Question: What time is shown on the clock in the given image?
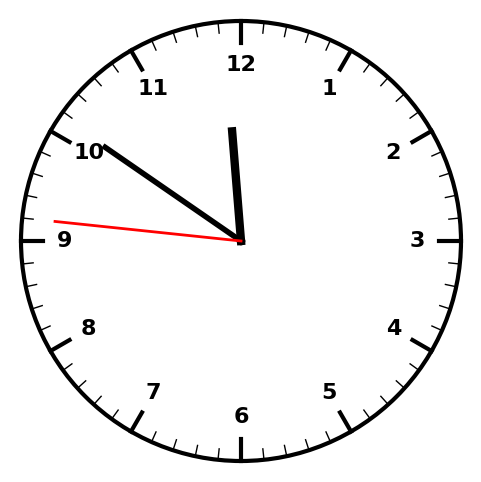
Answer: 11:50:46